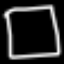
Label: square